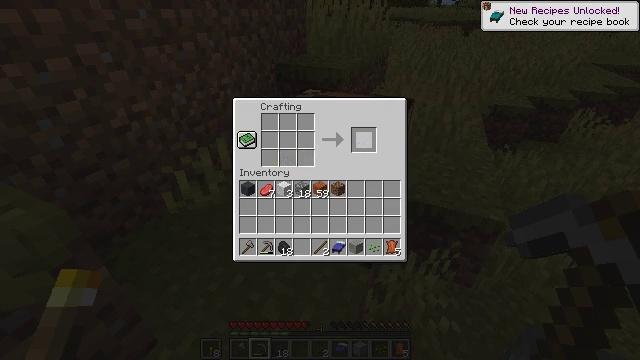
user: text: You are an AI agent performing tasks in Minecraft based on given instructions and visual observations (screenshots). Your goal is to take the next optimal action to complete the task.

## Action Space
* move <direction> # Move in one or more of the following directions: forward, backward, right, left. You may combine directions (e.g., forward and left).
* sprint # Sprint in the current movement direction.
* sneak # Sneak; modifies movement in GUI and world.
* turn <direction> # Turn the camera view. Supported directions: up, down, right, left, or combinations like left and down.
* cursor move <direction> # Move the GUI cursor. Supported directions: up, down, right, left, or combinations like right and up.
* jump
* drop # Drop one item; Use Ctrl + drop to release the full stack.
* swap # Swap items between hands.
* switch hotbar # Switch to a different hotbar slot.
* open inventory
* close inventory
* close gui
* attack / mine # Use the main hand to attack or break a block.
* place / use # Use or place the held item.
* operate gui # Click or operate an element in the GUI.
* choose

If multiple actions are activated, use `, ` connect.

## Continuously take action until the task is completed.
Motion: motion action
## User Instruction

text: Craft the blue bed using 3 blue wool and 3 planks.
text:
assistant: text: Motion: no_op